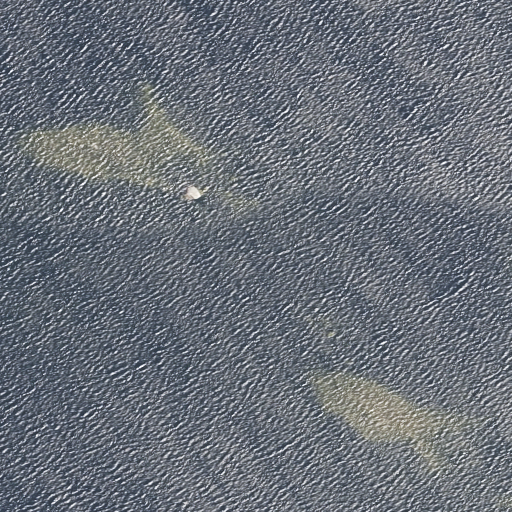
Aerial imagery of cape in Maine named Norway Point containing only open water